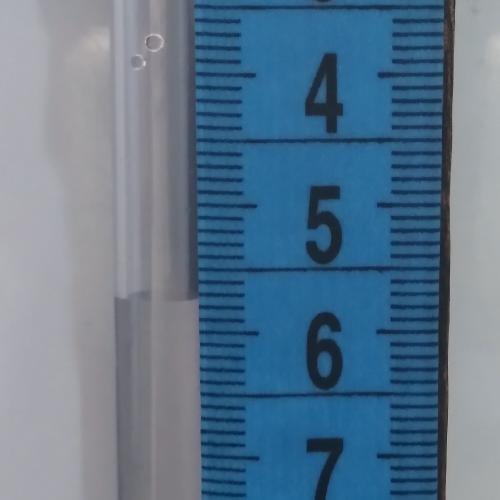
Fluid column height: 5.7 cm